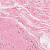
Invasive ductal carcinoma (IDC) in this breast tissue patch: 0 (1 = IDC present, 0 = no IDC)